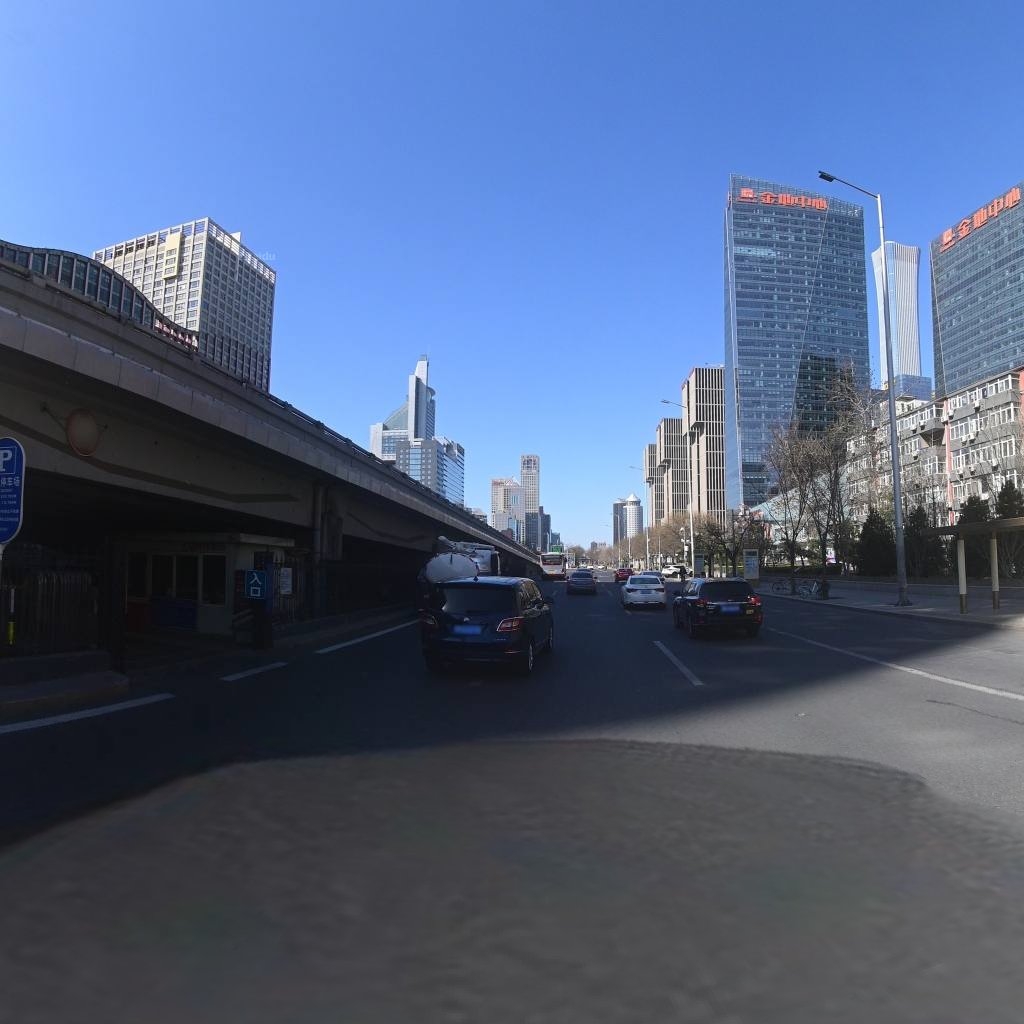
Region: Chaoyang
Road damage annotations: longitudinal patch